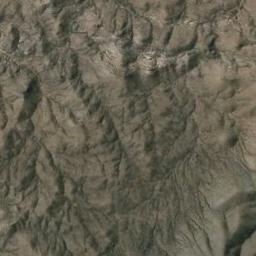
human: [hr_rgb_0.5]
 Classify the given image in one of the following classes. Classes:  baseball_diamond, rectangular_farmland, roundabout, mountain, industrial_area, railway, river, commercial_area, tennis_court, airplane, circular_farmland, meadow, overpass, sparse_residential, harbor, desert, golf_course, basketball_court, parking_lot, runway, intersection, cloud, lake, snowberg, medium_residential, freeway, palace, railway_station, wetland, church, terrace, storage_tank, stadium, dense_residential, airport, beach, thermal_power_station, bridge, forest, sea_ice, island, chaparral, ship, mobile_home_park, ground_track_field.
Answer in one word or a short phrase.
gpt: mountain